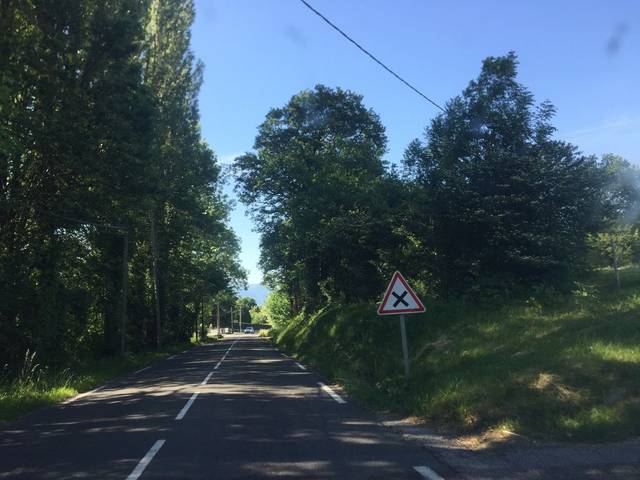
Region: France
Coordinates: 45.543, 5.917